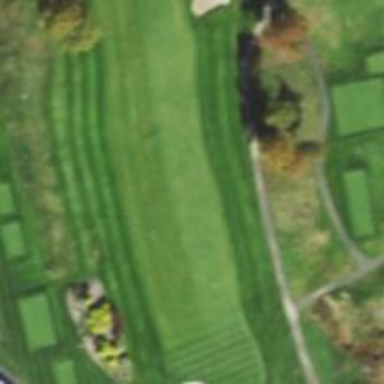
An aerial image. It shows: Path used for both walking and golf.